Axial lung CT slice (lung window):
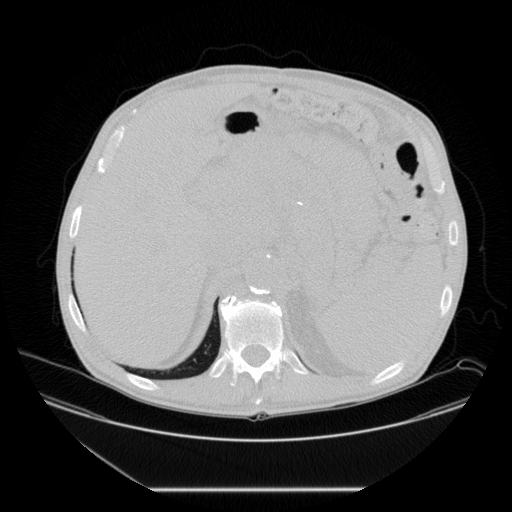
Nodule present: no